Question: I've been reading this post <URL>
It explains everything amazingly well but the queries don't work for me. I get an error at line 1 where it says "top 1" . :(
Here are the scenarios I'm trying to reach:
1. 5 people are talking to member1. Member 1 and the other 5 members have threads, so that's 5 threads in total because there are 5 conversations. I need to fetch the latest reply from each of the 5 threads and the username of the person that left the last reply.
2. Once the message is open, show the replies.
I'm guessing the post that i was reading is efficient and will work well with thousands and hundred of thousands of threads/replies. If it'll be slow, let me know if anyone can point me to an article that does it correctly. I am not too good with MYSQL, still learning.
I am using this table setup

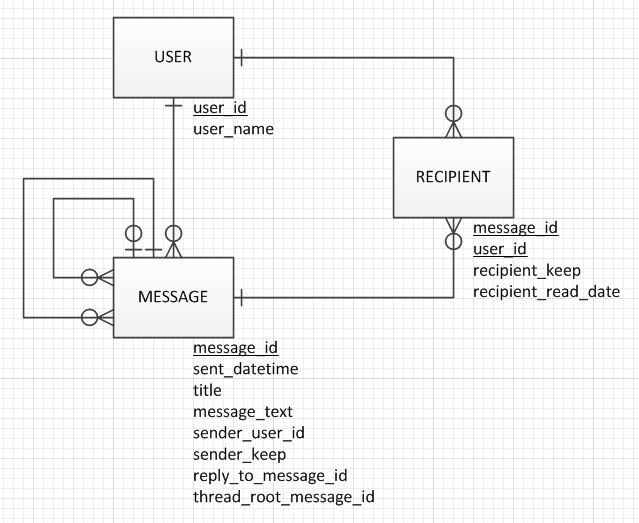
Answer: <URL>:
'''
select
M.message_id
, M.sent_datetime
, M.title
, M.message_text
, S.user_id
, S.user_name
-- and anything else you want...
from MESSAGE M inner join USER S
on M.sender_user_id = U.user_id
where M.reply_to_message_id = @ThreadRootMessageID
order by
M.sent_datetime desc
limit 1
'''